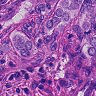
Metastatic tissue present: yes